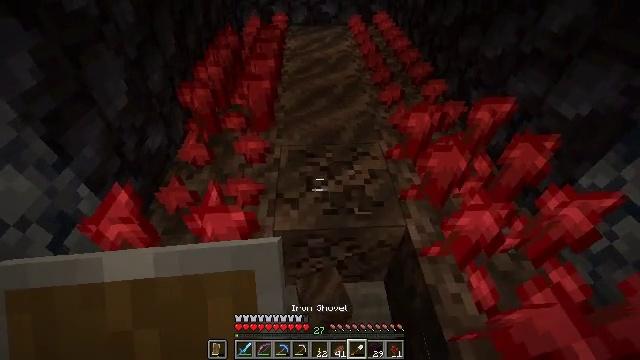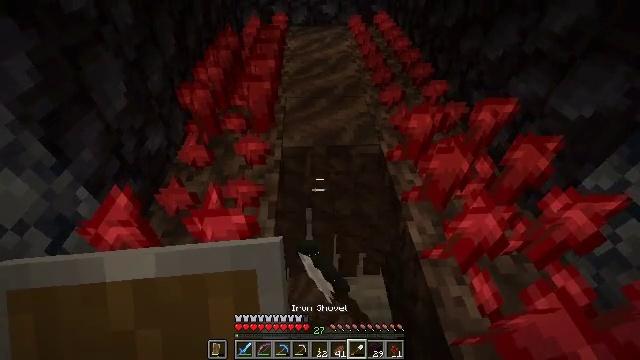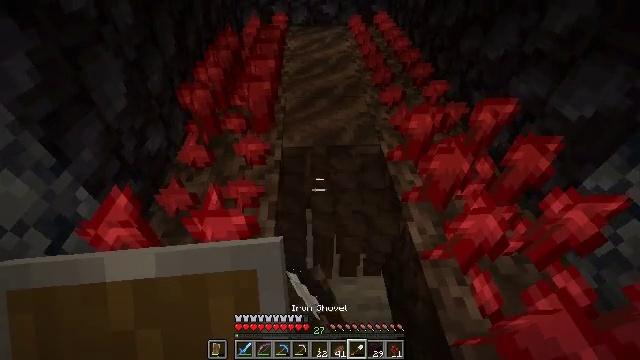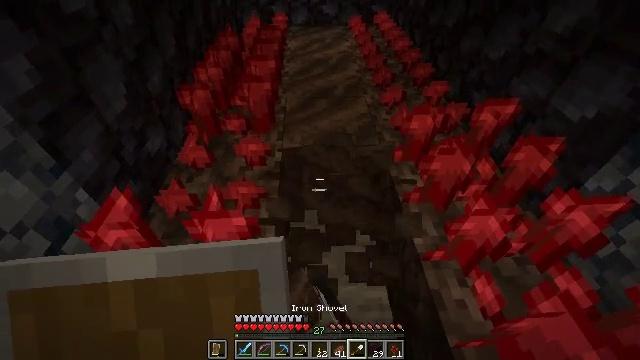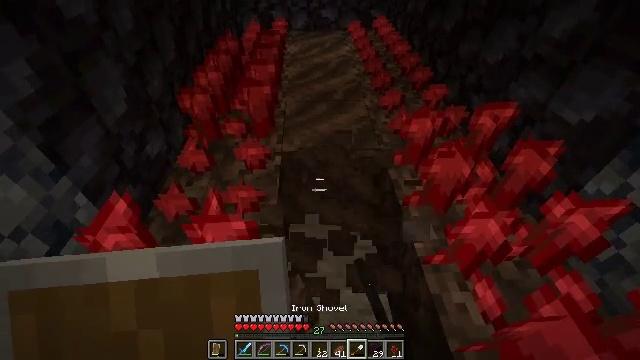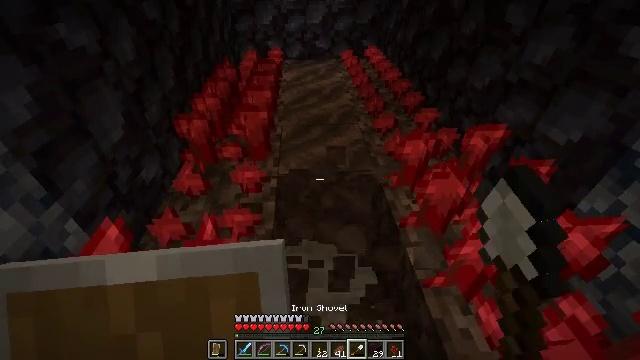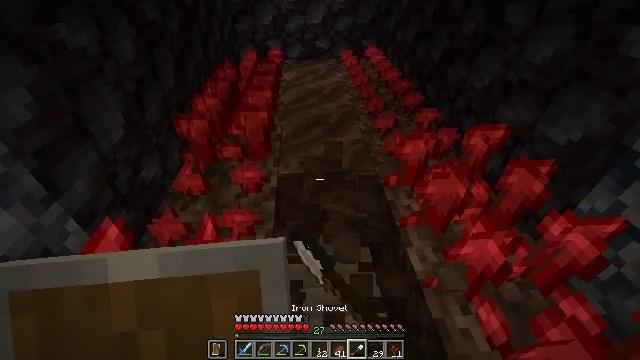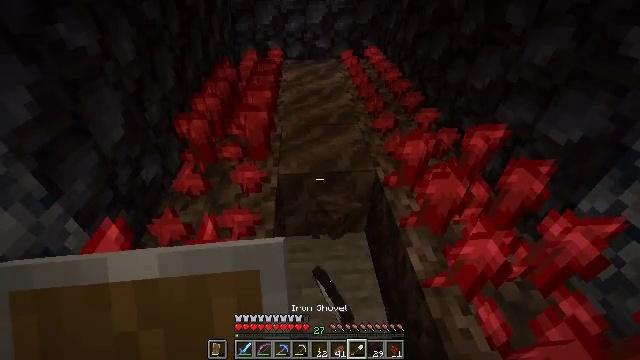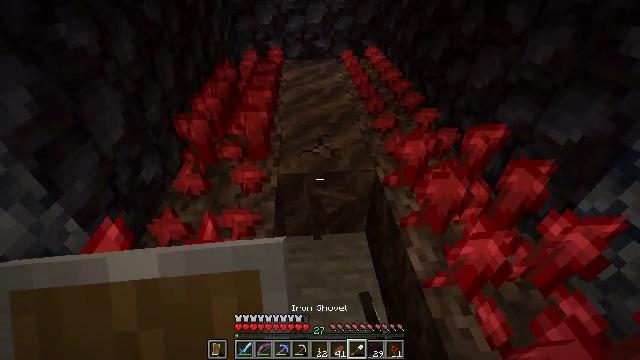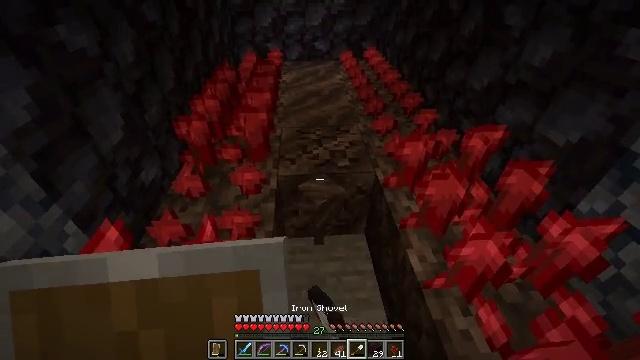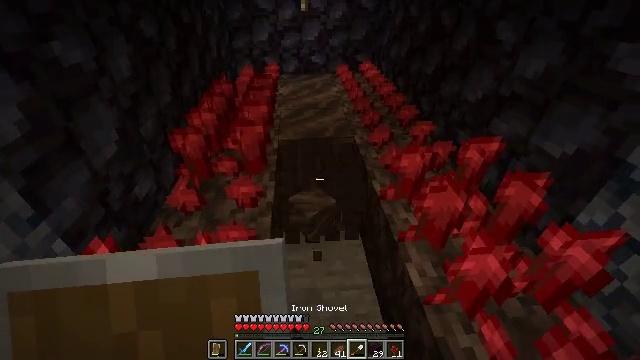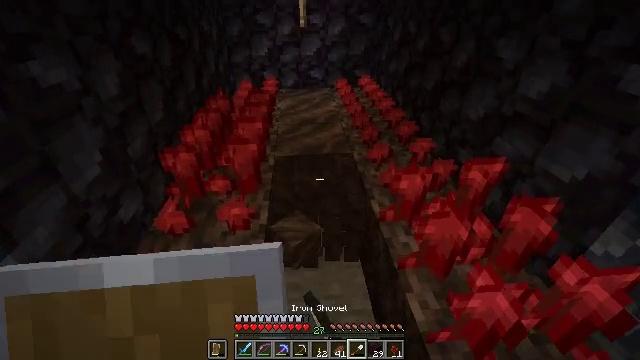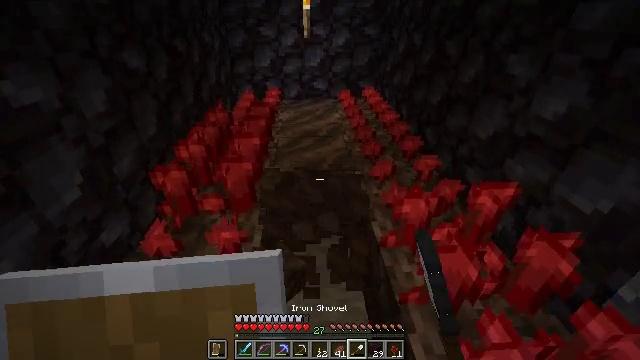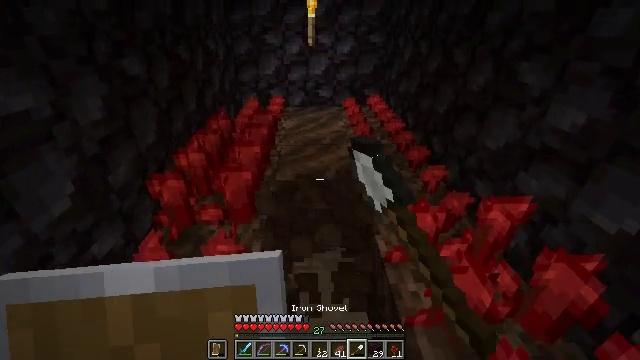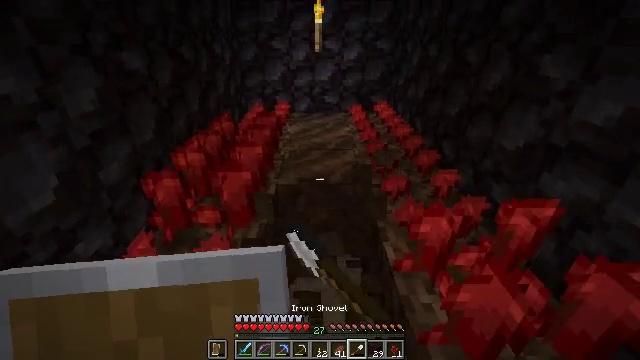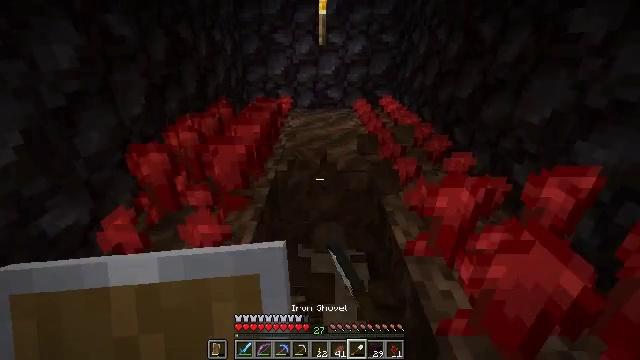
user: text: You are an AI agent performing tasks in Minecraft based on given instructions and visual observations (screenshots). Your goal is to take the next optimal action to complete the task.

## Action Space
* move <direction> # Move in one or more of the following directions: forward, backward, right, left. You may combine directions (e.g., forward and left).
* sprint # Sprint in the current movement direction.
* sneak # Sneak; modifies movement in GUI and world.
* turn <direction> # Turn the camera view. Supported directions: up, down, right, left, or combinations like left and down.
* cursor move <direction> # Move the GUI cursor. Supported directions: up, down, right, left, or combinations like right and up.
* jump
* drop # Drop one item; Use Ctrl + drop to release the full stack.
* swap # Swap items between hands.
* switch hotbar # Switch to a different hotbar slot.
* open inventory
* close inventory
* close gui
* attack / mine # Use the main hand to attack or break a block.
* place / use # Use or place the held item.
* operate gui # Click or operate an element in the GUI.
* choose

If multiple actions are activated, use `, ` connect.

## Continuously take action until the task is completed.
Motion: motion action
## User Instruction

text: Dig soul soil with a shovel.
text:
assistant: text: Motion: attack / mine
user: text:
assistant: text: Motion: attack / mine
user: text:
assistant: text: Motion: attack / mine
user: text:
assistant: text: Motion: attack / mine
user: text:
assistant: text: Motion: turn right and up, attack / mine
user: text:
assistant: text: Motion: attack / mine
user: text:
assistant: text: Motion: attack / mine
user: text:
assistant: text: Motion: attack / mine
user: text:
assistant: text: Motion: attack / mine
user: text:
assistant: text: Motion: move forward, turn up, attack / mine
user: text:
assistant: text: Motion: move forward and move right, turn up, attack / mine
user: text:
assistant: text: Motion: move forward, turn left and up, attack / mine
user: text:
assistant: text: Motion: turn left and up, attack / mine
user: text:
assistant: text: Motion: turn left and up, attack / mine
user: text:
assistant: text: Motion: turn up, attack / mine
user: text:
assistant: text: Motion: attack / mine
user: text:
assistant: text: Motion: attack / mine
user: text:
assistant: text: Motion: attack / mine
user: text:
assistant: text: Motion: move forward, turn up, attack / mine
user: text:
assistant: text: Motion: move forward, attack / mine
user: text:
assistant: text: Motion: move forward, attack / mine
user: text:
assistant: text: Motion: attack / mine
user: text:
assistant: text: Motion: move forward, turn up, attack / mine
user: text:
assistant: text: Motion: move forward, attack / mine
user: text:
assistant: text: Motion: move forward, attack / mine
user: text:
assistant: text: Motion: move forward, attack / mine
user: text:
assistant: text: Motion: move forward, attack / mine
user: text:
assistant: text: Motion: attack / mine
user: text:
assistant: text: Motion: attack / mine
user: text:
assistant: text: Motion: move forward, attack / mine